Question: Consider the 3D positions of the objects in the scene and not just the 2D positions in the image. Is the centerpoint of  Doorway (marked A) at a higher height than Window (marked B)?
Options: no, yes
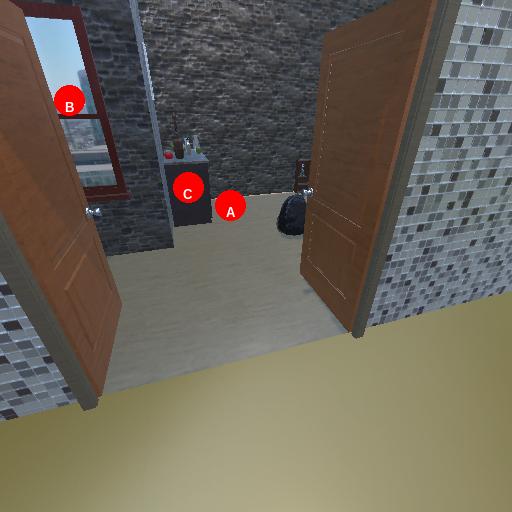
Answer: no